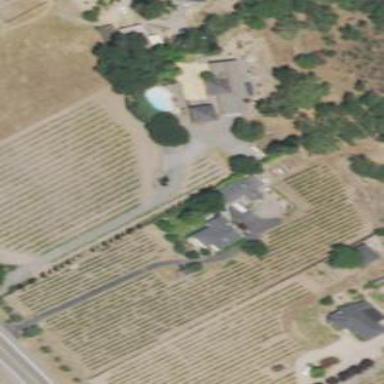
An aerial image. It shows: Vineyard with grape crops.